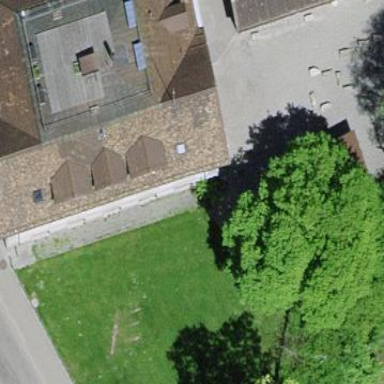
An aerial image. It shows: School building.